Field crop: maize
Growth stage: 2
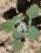
Species: chenopodium